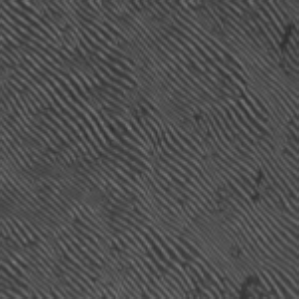
Label: frost